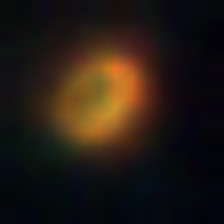
Taxon: NanoPlankton
Group: Other